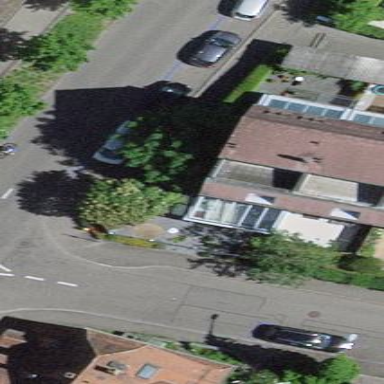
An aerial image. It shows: Terrace building with saltbox-shaped roof.